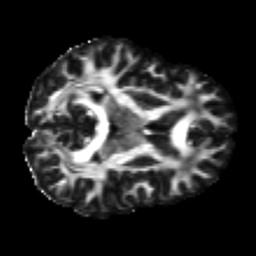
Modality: FA
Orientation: axial
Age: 25
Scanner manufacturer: siemens
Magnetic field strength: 3 T
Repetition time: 4.52 s
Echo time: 0.084 s